Field crop: maize
Growth stage: 2
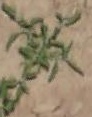
Species: atriplex